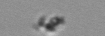
Label: detritus